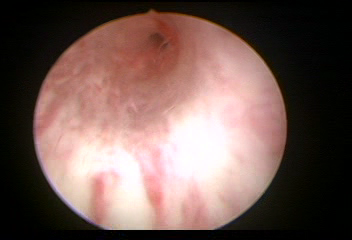
Modality: WLC
Class: Normal mucosa
Bladder cancer association: No